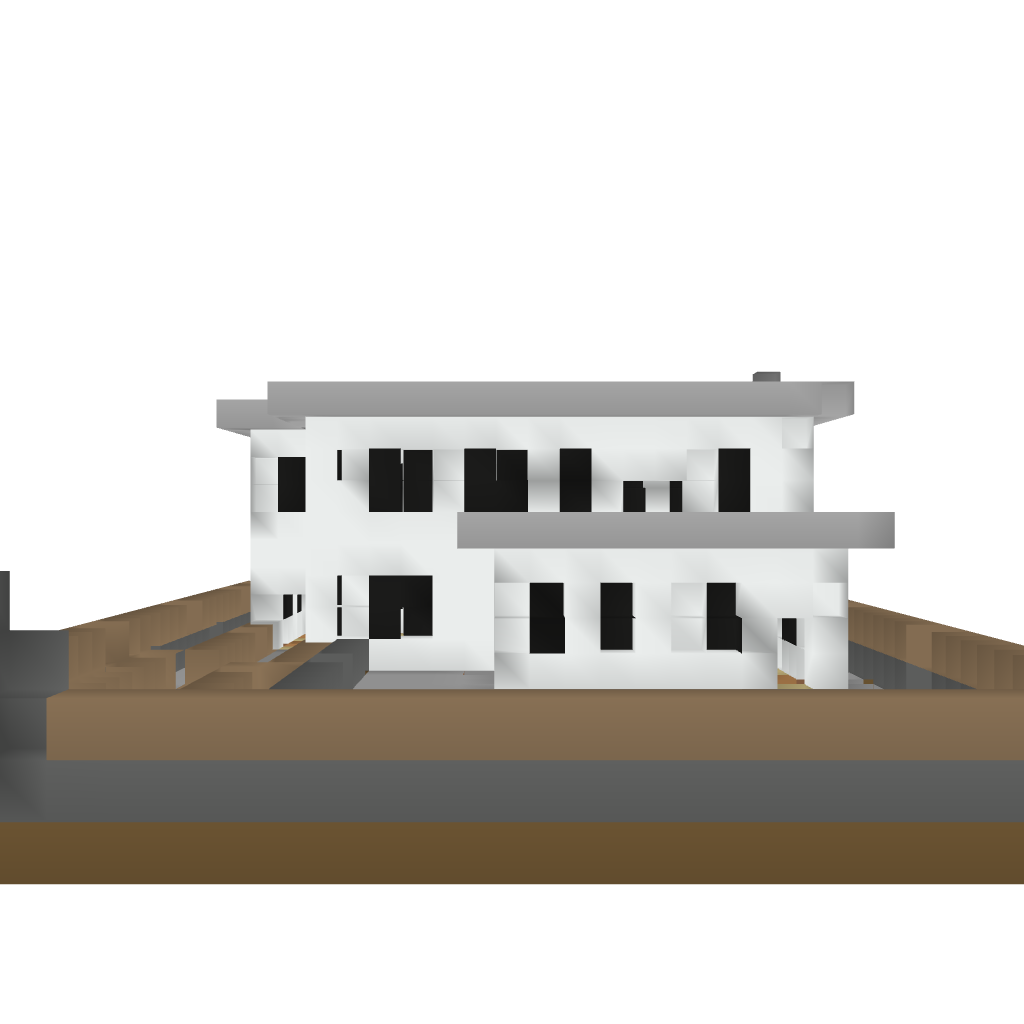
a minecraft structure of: Vip House